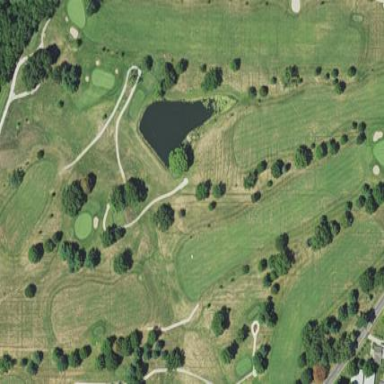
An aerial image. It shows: Golf course.